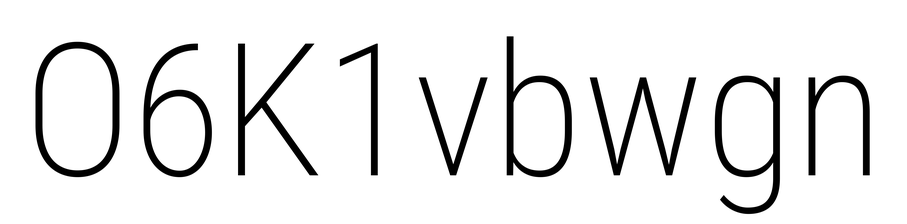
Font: Roboto_Condensed_ExtraLight